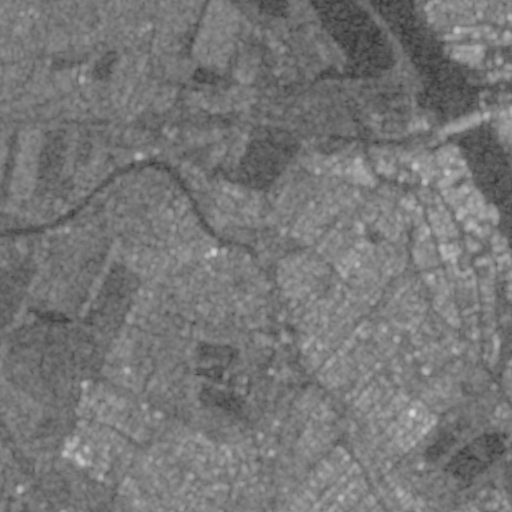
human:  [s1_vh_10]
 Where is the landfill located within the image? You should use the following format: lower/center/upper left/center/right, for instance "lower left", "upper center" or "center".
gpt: The landfill is located in the upper left of the image.
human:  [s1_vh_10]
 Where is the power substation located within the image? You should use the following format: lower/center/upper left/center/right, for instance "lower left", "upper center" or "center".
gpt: The power substation is located in the center right of the image.
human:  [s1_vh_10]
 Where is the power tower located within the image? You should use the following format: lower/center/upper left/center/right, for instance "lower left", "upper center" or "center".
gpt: The power tower is located in the upper center of the image.
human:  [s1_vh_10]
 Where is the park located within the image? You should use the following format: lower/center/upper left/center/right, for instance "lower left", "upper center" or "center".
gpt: There is no park in the image.

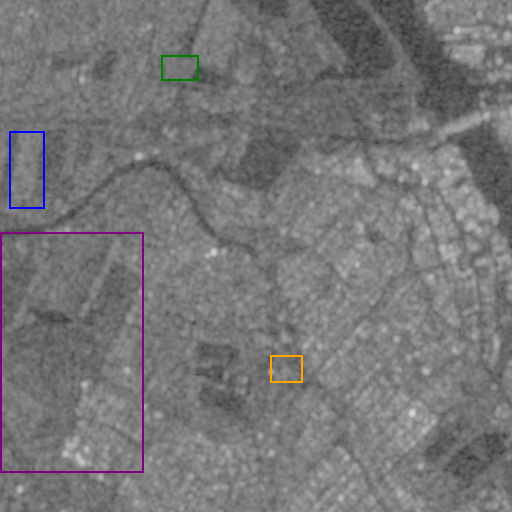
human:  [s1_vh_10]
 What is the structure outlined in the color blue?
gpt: The structure outlined in blue is a crop field.
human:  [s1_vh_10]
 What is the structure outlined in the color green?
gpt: The structure outlined in green is a landfill.
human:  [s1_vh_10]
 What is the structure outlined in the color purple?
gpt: The structure outlined in purple is a park.
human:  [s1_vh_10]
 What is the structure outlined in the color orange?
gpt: The structure outlined in orange is a parking lot.
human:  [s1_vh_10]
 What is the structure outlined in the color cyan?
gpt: There is no cyan outline.